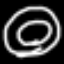
Label: donut